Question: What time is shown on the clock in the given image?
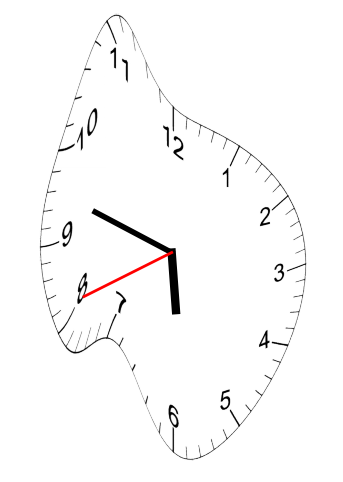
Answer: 05:47:41